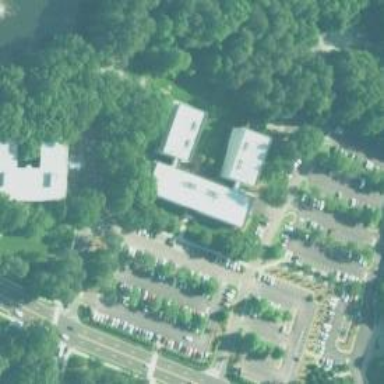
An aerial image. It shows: Commercial office building.